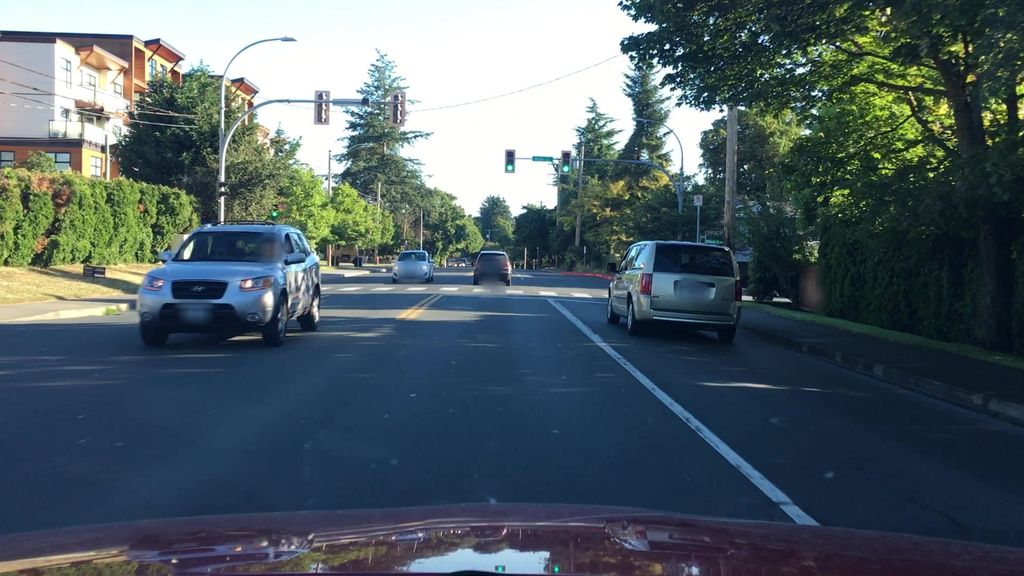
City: victoria